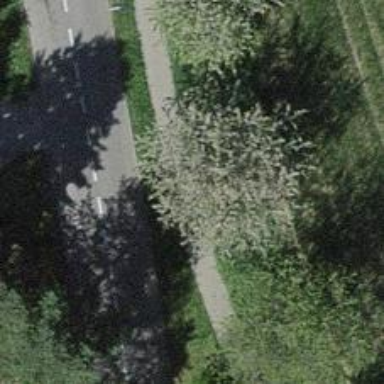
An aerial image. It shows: Paved footway.